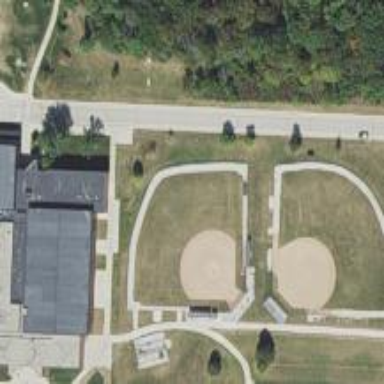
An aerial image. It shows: Softball pitch for leisure sports.